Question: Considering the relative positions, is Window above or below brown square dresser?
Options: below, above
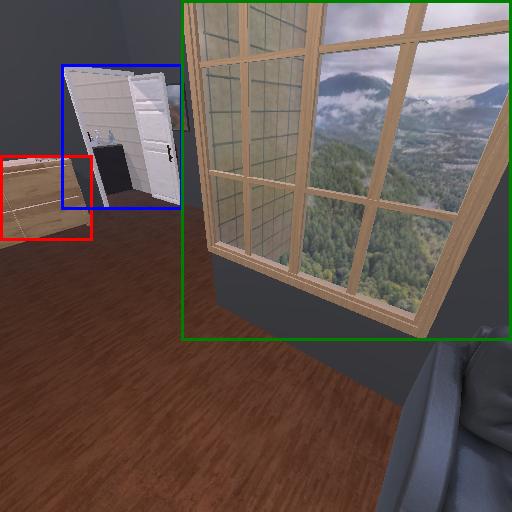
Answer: below